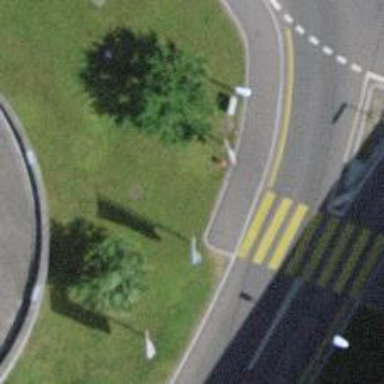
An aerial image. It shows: Kerb serving as barrier.